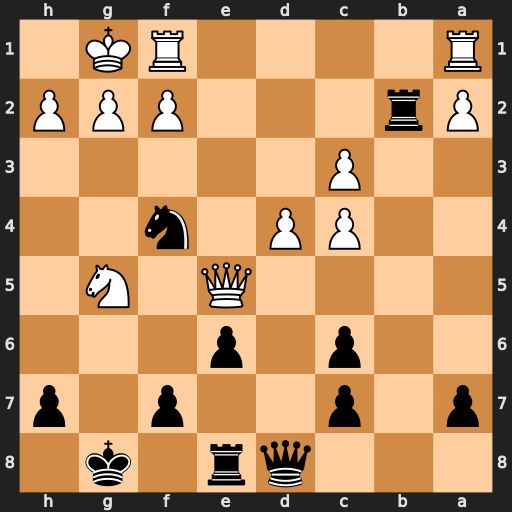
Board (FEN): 3qr1k1/p1p2p1p/2p1p3/4Q1N1/2PP1n2/2P5/Pr3PPP/R4RK1
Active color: b
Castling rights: -
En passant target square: -
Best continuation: Ne2+ Kh1 f6 Qe3 fxg5 Rae1 Nf4